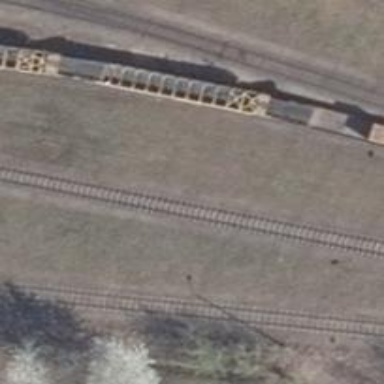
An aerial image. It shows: Rail spur service.